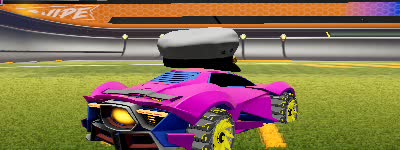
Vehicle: werewolf